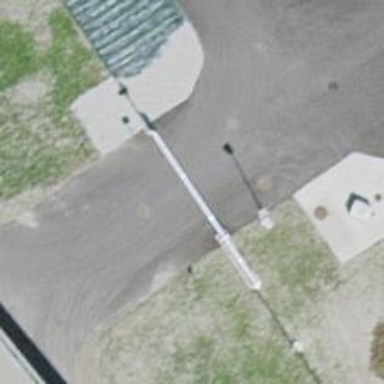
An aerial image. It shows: Lift gate barrier.